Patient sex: M
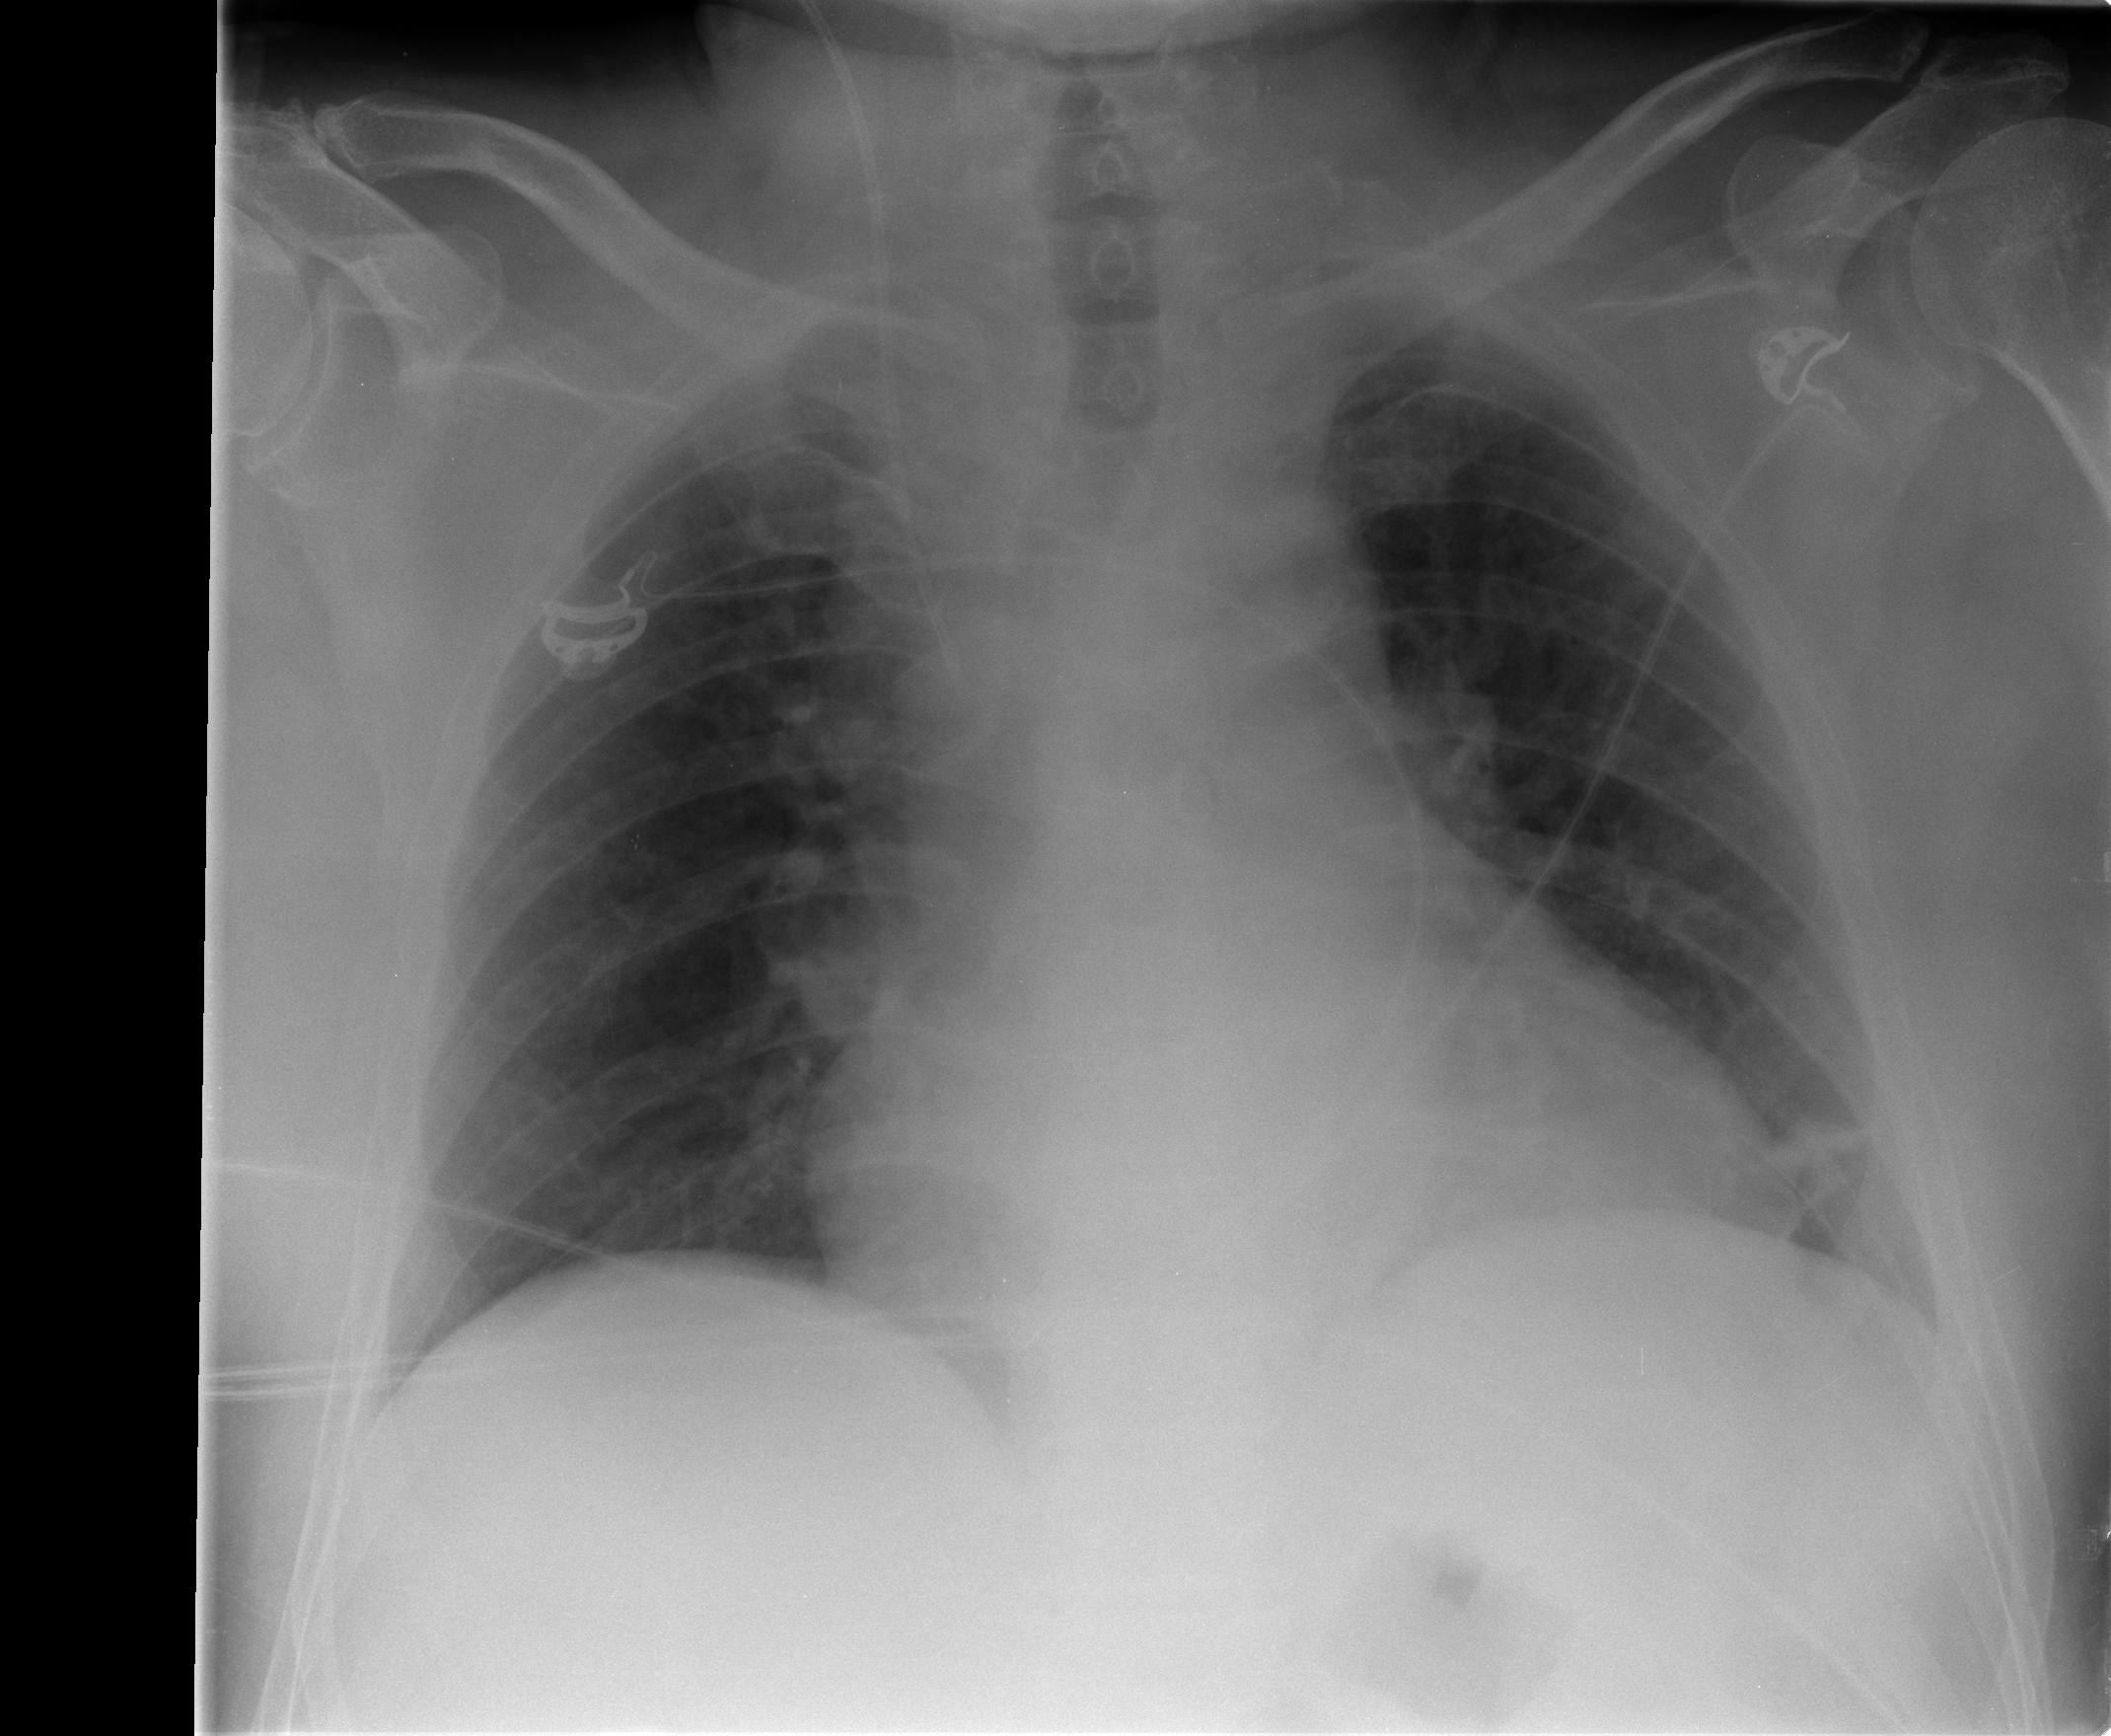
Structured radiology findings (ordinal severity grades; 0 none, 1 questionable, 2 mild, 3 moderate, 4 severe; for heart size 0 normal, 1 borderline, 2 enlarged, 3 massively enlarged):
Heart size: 1
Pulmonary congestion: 0
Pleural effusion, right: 0
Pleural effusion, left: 0
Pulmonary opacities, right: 0
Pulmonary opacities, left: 0
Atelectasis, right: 0
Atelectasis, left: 1